Aerial crown-view tile of a tropical tree (Barro Colorado Island, Panama), acquired 20250715:
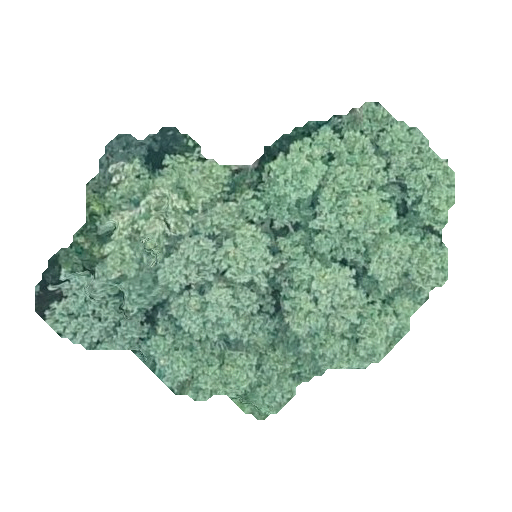
Species: Hieronyma alchorneoides
GBIF accepted scientific name: Hieronyma alchorneoides
Crown area: 129.735 m²